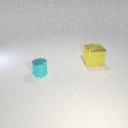
small cyan metal cylinder in front of large yellow metal cube